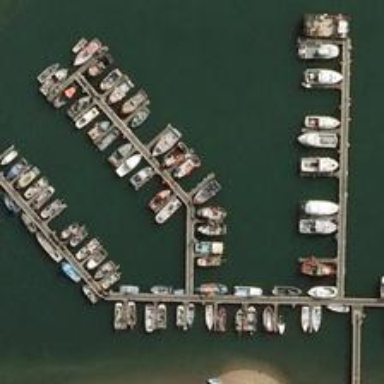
A lawn is between the road and the port .